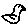
Label: bird